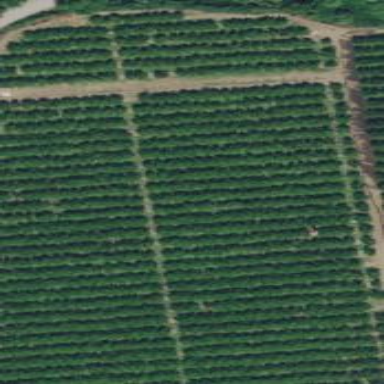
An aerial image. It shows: Orchard.